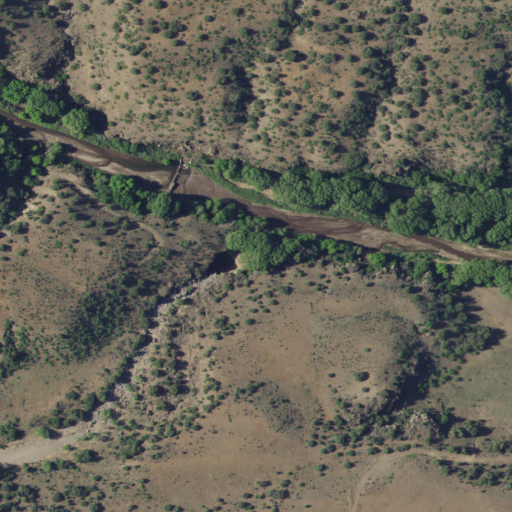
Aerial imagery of valley in Arizona named Kelly Canyon containing shrub, evergreen forest, and woody wetlands